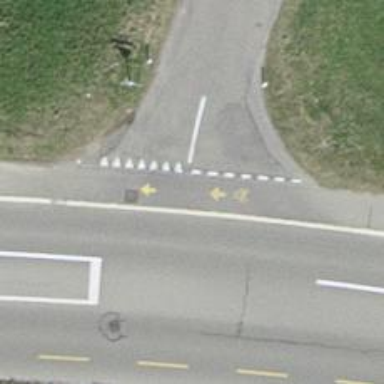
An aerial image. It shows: Asphalt road classified as tertiary.